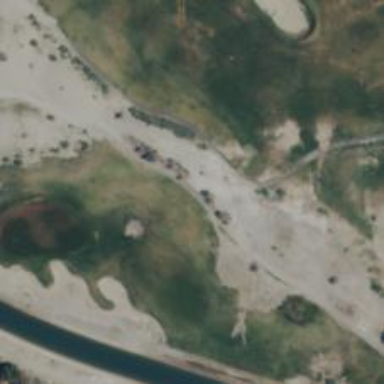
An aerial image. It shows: Pathway for golfing.